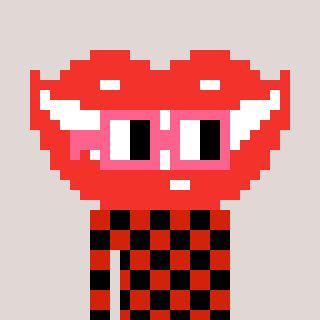
a pixel art character with square pink glasses, a smile-shaped head and a red-colored body on a warm background